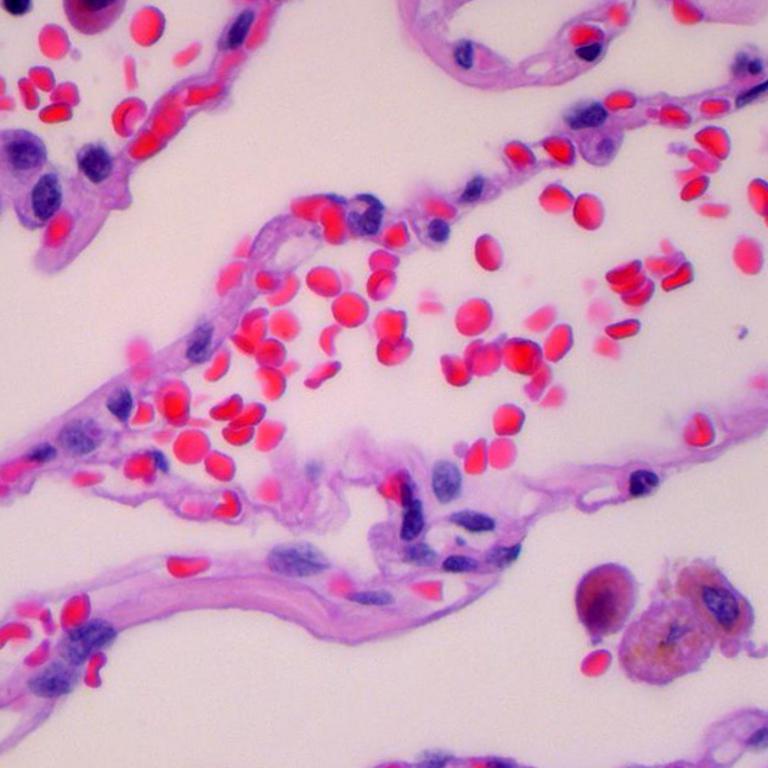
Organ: lung
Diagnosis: benign